Question: Jersey client REST-API on mine java project generate HTTP 403 error. Though this project running fine for calling other Restful API except fake online based REST API 'JSONPlaceholder'. Please find mine following code :
'''
public static void main(String[] args) throws IOException {
// TODO Auto-generated method stub
Client client = Client.create();
WebResource webResource = client.resource("http://jsonplaceholder.typicode.com/posts");
ClientResponse response = webResource.accept("application/json")
.get(ClientResponse.class);
if(response.getStatus() != 200) {
throw new RuntimeException("Failed http error code :" + response.getStatus());
}
String output = response.getEntity(String.class);
System.out.println(output);
'''
### Error:

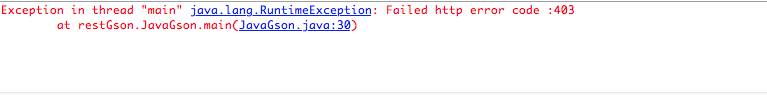
Answer: As I mentioned in comment, setting key '("user-agent")' and value '("")' in header on webResource instance leads the solution. Hope Following code snippet give you better idea.
'''
Client client = Client.create();
WebResource webResource = client.resource("http://jsonplaceholder.typicode.com/posts");
ClientResponse response = webResource.accept("application/json")
.header("user-agent", "")
.get(ClientResponse.class);
if(response.getStatus() != 200) {
throw new RuntimeException("Failed http error code :" + response.getStatus());
}
String output = response.getEntity(String.class);
System.out.println(output);
'''
Thank you all for your great feedback.